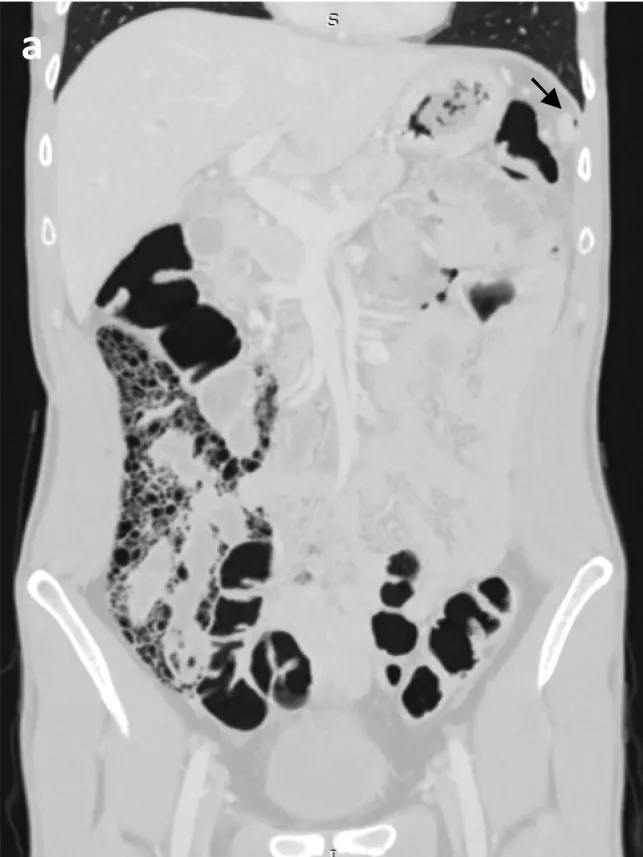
Portal enhanced CT-scan of the abdomen and pelvis: Coronal and axial views in lung window setting.
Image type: radiology (ct)